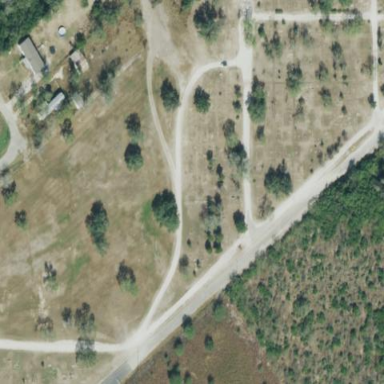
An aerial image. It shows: Cemetery.